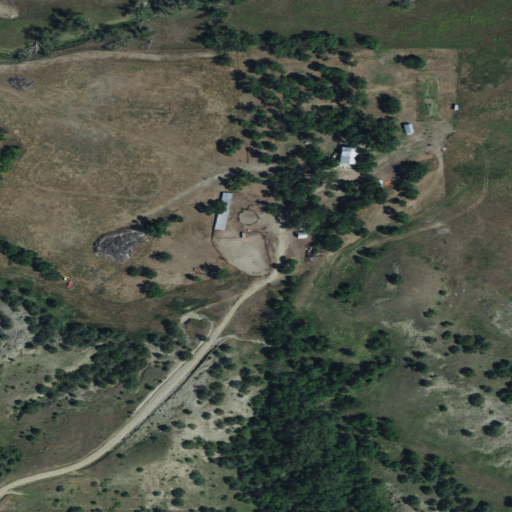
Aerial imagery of valley in South Dakota named Chapman Draw containing grassland, woody wetlands, herbaceous wetlands, deciduous forest, and open development